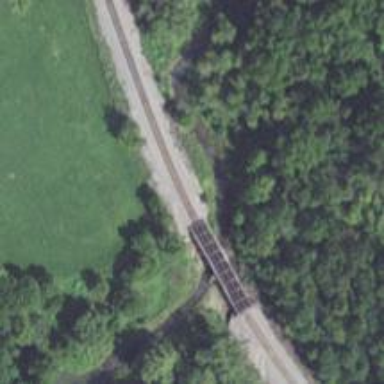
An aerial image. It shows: Railway bridge.